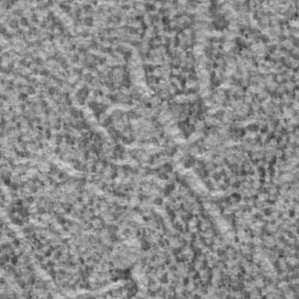
Label: frost